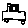
Label: car